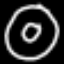
Label: donut